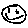
Label: smiley face